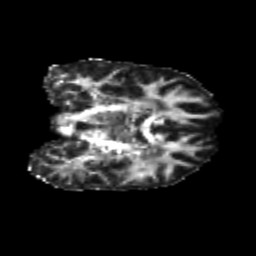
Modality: FA
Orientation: coronal
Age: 24
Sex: male
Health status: healthy
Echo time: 0.074 s